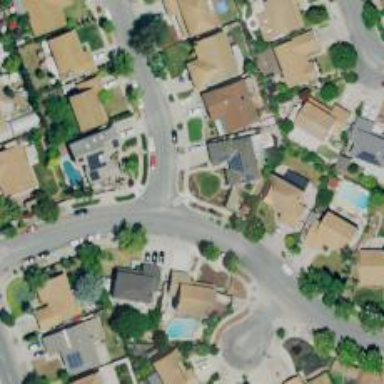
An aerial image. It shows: Residential road surrounded by residential buildings.